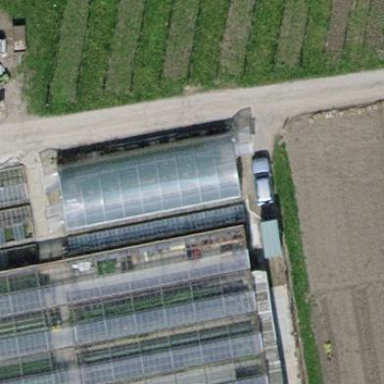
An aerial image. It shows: Greenhouse.